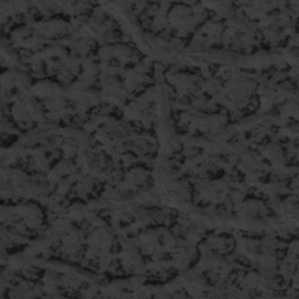
Label: frost